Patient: sex F, age 46
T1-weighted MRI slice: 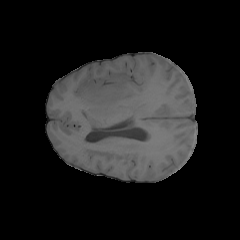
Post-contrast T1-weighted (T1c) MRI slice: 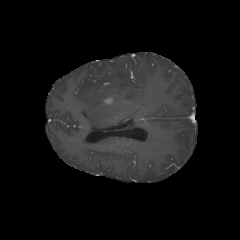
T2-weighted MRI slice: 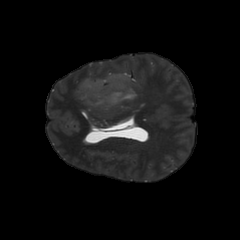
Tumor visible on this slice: yes
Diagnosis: Glioblastoma, IDH-wildtype
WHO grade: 4